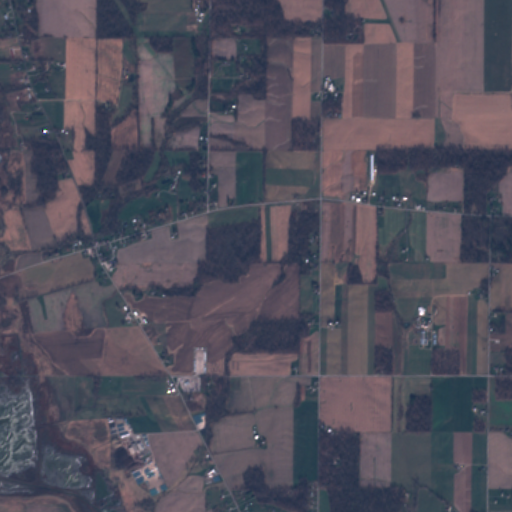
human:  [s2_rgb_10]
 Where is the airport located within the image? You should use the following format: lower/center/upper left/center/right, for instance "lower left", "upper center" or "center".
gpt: The airport is located in the upper right of the image.
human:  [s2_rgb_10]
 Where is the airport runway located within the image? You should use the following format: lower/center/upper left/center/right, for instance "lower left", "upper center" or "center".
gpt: The airport runway is located in the upper right of the image.
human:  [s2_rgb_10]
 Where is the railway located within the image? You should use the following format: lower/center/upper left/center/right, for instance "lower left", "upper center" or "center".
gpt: The railway is located in the lower of the image.
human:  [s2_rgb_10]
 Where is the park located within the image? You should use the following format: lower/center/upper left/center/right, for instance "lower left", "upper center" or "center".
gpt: There is no park in the image.